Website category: university
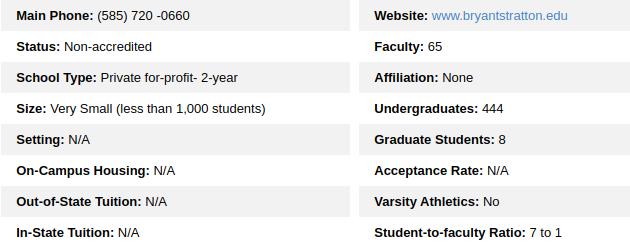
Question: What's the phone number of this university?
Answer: (585) 720 -0660

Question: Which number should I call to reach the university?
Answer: (585) 720 -0660

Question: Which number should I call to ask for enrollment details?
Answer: (585) 720 -0660

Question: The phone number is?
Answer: (585) 720 -0660

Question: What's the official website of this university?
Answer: www.bryantstratton.edu

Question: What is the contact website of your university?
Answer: www.bryantstratton.edu

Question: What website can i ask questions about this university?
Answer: www.bryantstratton.edu

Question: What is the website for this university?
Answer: www.bryantstratton.edu

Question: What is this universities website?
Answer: www.bryantstratton.edu

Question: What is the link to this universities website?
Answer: www.bryantstratton.edu

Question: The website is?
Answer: www.bryantstratton.edu

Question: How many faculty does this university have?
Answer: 65

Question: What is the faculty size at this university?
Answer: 65

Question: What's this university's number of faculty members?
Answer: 65

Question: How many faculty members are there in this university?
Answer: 65

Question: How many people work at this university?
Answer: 65

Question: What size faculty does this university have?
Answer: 65

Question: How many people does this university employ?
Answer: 65

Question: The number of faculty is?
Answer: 65

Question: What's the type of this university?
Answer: Private for-profit- 2-year

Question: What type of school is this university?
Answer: Private for-profit- 2-year

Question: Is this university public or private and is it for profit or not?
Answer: Private for-profit- 2-year

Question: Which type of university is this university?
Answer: Private for-profit- 2-year

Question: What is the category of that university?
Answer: Private for-profit- 2-year

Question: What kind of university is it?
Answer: Private for-profit- 2-year

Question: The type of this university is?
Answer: Private for-profit- 2-year

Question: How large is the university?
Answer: Very Small (less than 1,000 students)

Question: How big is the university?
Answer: Very Small (less than 1,000 students)

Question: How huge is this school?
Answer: Very Small (less than 1,000 students)

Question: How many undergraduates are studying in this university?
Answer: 444

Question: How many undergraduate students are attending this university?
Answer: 444

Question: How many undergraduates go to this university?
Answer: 444

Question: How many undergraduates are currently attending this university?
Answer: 444

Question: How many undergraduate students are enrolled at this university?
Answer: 444

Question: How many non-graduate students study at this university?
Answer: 444

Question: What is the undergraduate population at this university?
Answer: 444

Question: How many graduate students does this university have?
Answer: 8

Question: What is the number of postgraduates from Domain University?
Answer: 8

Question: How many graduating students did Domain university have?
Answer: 8

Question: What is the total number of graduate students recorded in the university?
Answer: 8

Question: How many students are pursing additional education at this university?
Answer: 8

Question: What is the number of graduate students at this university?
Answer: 8

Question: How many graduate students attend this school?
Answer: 8

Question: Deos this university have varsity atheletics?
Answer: No

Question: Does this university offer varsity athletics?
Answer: No

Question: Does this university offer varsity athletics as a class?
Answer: No

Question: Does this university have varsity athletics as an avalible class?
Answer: No

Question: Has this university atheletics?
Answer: No

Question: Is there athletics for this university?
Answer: No

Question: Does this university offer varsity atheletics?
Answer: No

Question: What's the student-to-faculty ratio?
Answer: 7 to 1

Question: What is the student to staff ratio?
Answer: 7 to 1

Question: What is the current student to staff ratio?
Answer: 7 to 1

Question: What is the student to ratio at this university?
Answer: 7 to 1

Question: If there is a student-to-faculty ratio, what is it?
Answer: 7 to 1

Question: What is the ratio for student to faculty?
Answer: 7 to 1

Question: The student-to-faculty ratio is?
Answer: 7 to 1